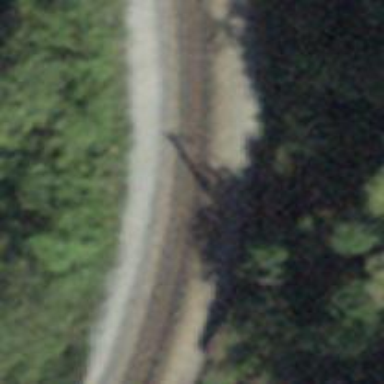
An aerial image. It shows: Narrow-gauge railway track with 1 electrified contact line.